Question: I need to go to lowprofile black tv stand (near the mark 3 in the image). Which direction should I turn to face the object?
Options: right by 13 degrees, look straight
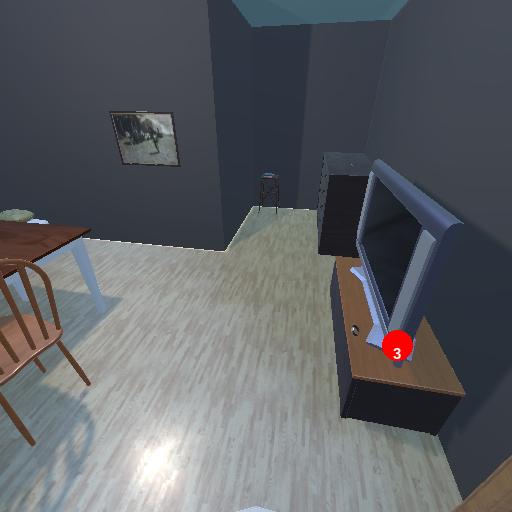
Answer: right by 13 degrees